Question: I have a dataframe having two columns. One Column contains text. Each row of that column one contains some type of data of three different classes(skill,qualification,experience) and other column is their respective class labels.
Snapshot of the dataframe:

How to apply svm from package e1071. How to Convert text data Column into some score. I thought of converting the textual column into document-term matrix. Is their any other way? How to make a d-t-matrix ?
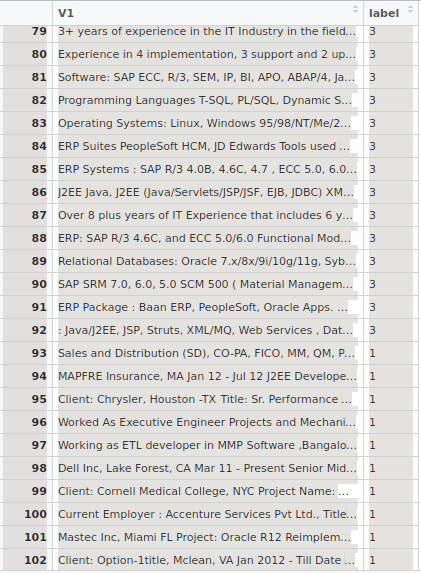
Answer: You can use <URL> packages to create a document term matrix.
Use create_matrix function :
'''
# Create the document term matrix. If column name is v1
dtMatrix <- create_matrix(data["v1"])
'''
Then you can train your SVM model using this:
'''
# Configure the training data
container <- create_container(dtMatrix, data$label, trainSize=1:102, virgin=FALSE)
# train a SVM Model
model <- train_model(container, "SVM", kernel="linear", cost=1)
'''
For information, user package internally to train the models.
For more details, please refer the RTextTools and e1071 documentation.